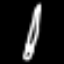
Label: pencil